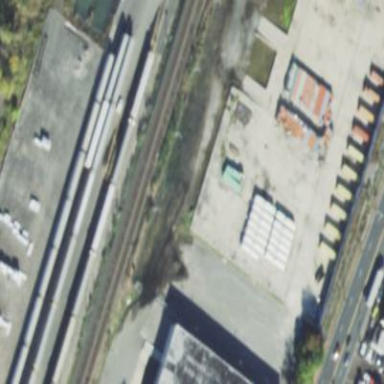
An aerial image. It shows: Scrap yard situated in industrial area.